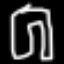
Label: pants